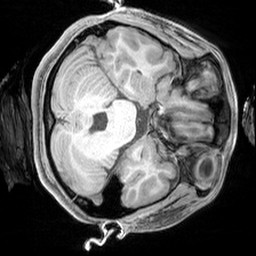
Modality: T1w
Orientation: axial
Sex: female
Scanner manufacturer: siemens
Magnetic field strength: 3 T
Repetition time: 2.3 s
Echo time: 0.00226 s